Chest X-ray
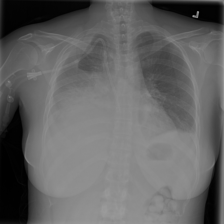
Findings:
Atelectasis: negative
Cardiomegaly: negative
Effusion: negative
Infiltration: negative
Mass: positive
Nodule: negative
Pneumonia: negative
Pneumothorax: negative
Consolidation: positive
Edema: negative
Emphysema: negative
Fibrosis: negative
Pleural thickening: negative
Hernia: negative